九年级 · 度量几何学
如图, 在平面直角坐标系中, $\triangle A B C$ 的顶点 $A$ 在第二象限, 点 $B$ 坐标为 $(-2,0)$, 点 $C$ 坐标为 $(-1,0)$, 以点 $C$ 为位似中心, 在 $x$ 轴的下方作 $\triangle A B C$ 的位似图形 $\triangle A^{\prime} B^{\prime} C$. 若点 $A$ 的对应点 $A^{\prime}$ 的坐标为 $(2,-3)$,点 $B$ 的对应点 $B^{\prime}$ 的坐标为 $(1,0)$, 则点 $A$ 坐标为 $(\quad)$

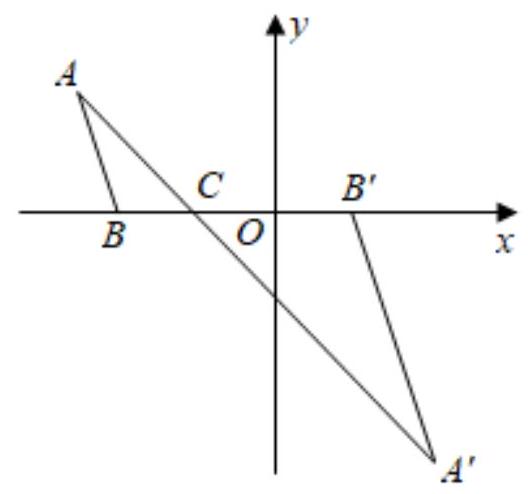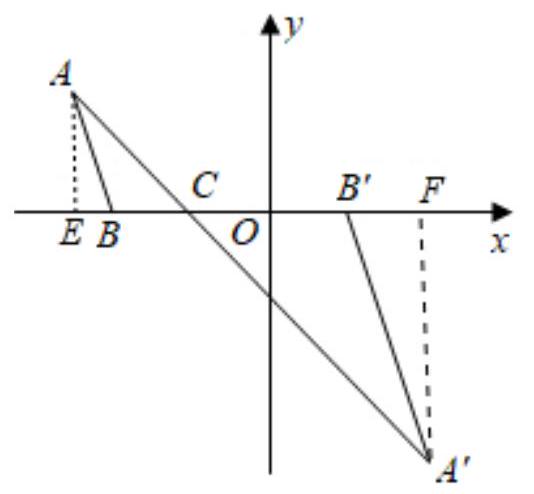
A. $(-3,-2)$

B. $\left(-2, \frac{3}{2}\right)$

C. $\left(-\frac{5}{2}, \frac{3}{2}\right)$

D. $\left(-\frac{5}{2}, 2\right)$

答案: C
解析: 解：如图, 过点 $A$ 作 $A E \perp x$ 轴于 $E$, 过点 $A^{\prime}$ 作 $A^{\prime} F \perp x$ 轴于 $F$.

$\because B(-2,0), \quad C(-1,0), \quad B^{\prime}(1,0), \quad A^{\prime}(2,-3)$

$\therefore O B=2, O C=O B^{\prime}=1, O F=2, A^{\prime} F=3$,

$\therefore B C=1, C B^{\prime}=2, C F=3$,

$\because \triangle A B C \backsim \triangle A^{\prime} B^{\prime} C$,

$\therefore \frac{A E}{A^{\prime} F}=\frac{B C}{C B^{\prime}}=\frac{1}{2}$,

$\therefore A E=\frac{3}{2}$,

$\because \angle A C E=\angle A^{\prime} C F, \angle A E C=\angle A^{\prime} F C=90^{\circ}$,

$\therefore \triangle A E C \backsim \triangle A^{\prime} F C$,

$\therefore \frac{E C}{C F}=\frac{A E}{A^{\prime} F}=\frac{1}{2}$,

$\therefore E C=\frac{3}{2}$,

$\therefore O E=E C+O C=\frac{5}{2}$,

$\therefore A\left(-\frac{5}{2}, \frac{3}{2}\right)$,

故选: $C$.

如图, 过点 $A$ 作 $A E \perp x$ 轴于 $E$, 过点 $A^{\prime}$ 作 $A^{\prime} F \perp x$ 轴于 $F$. 利用相似三角形的性质求出 $A E, O E$, 可得结论.

本题考查位似变换, 坐标与图形性质, 相似三角形的判定和性质等知识, 解题的关键是学会添加常用辅助线, 构造相似三角形解决问题, 属于中考常考题型.